Interaction volume radius: 10 \u00c5
Interaction volume height: 40 \u00c5
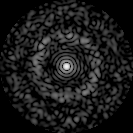
Disorder parameter: 0.8469